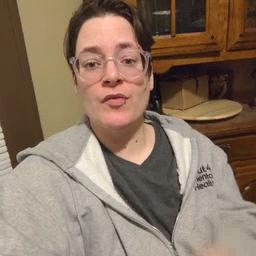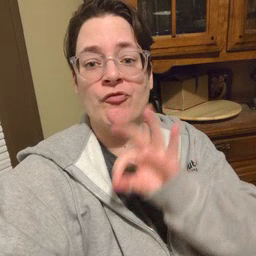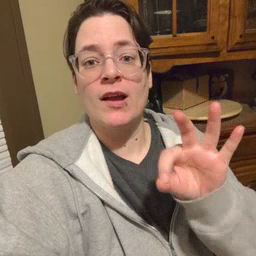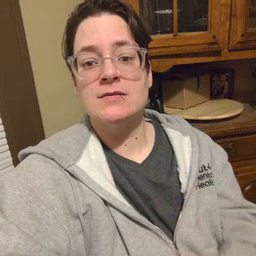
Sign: frenchfries